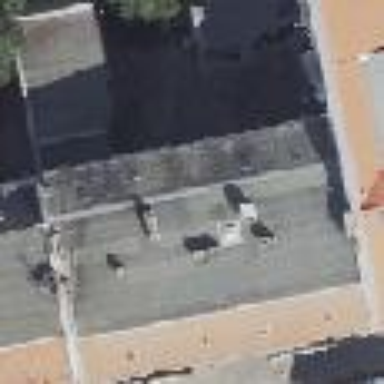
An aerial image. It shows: Saltbox-shaped roof distinguishes these apartments.